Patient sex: M
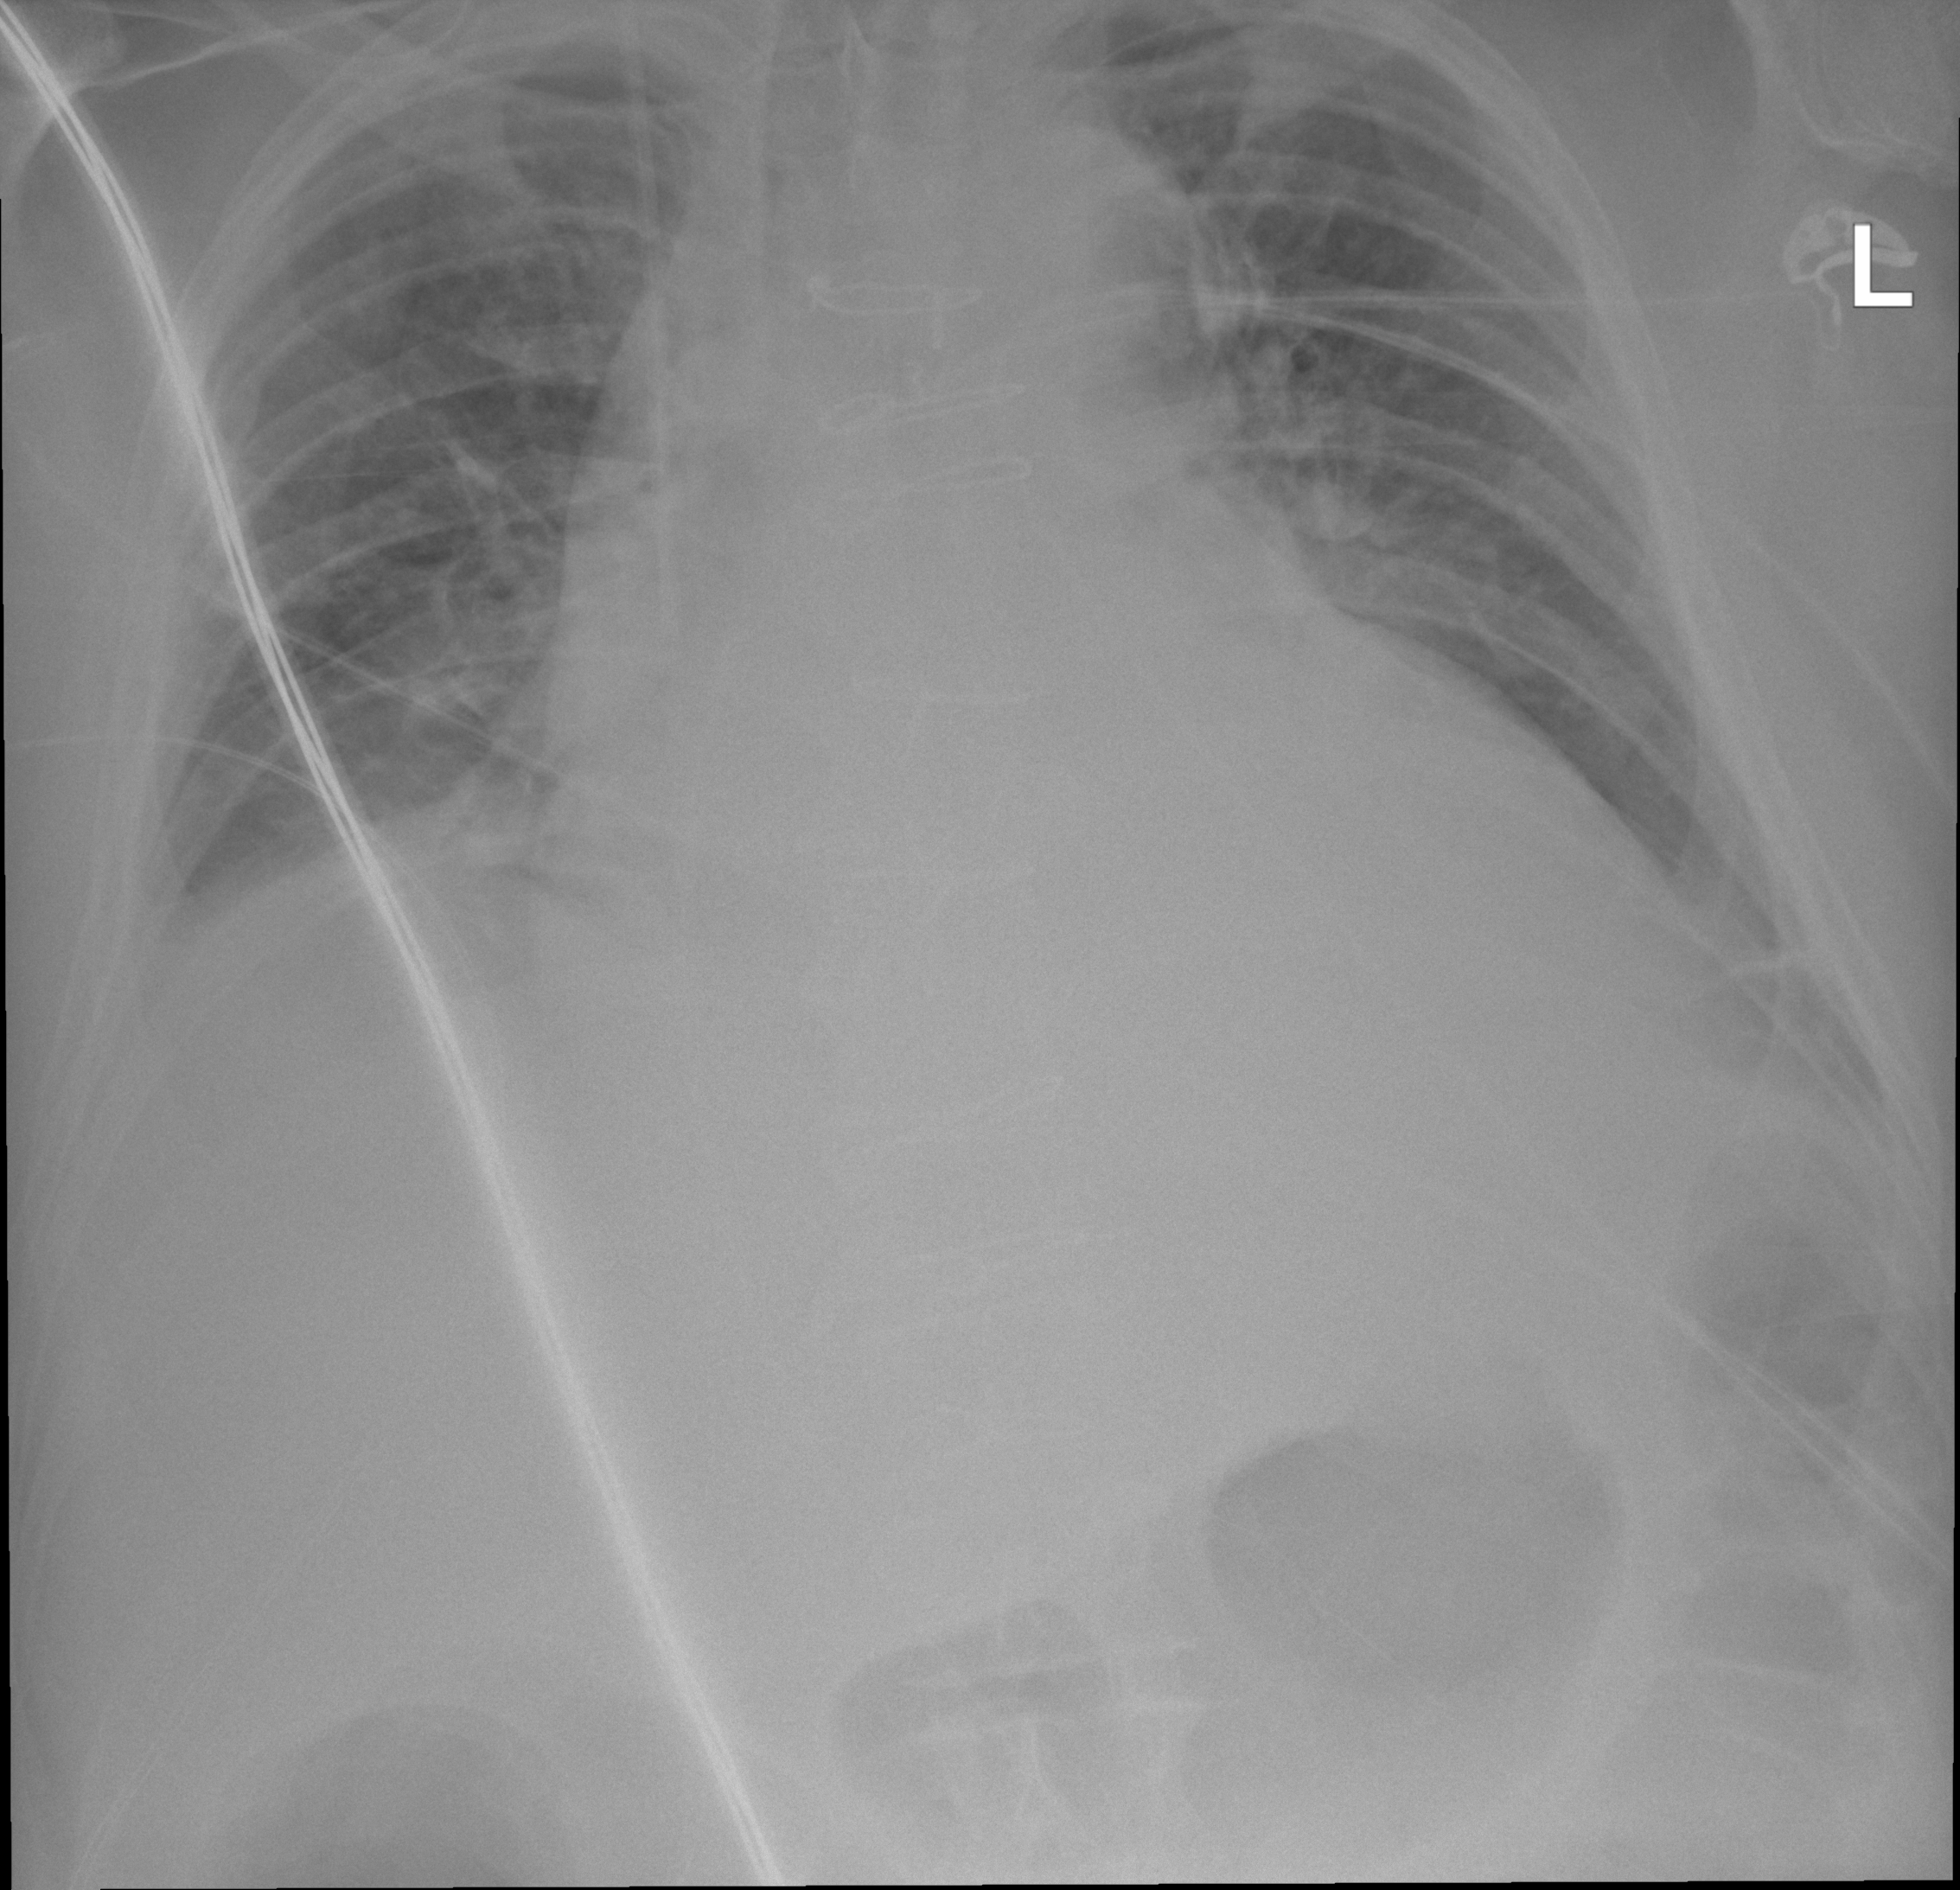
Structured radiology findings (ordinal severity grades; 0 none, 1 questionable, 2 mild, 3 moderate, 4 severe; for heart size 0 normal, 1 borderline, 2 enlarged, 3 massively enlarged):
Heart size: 2
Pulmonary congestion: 2
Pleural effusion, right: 2
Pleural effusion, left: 0
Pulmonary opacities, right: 1
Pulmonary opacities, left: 0
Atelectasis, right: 2
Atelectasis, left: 2